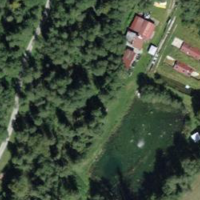
EUNIS habitat code: 43
Species observed at this site:
Cirsium heterophyllum
Urtica dioica